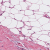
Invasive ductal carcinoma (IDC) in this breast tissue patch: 0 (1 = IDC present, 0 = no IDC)